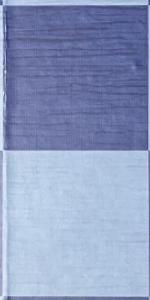
Label: Empty